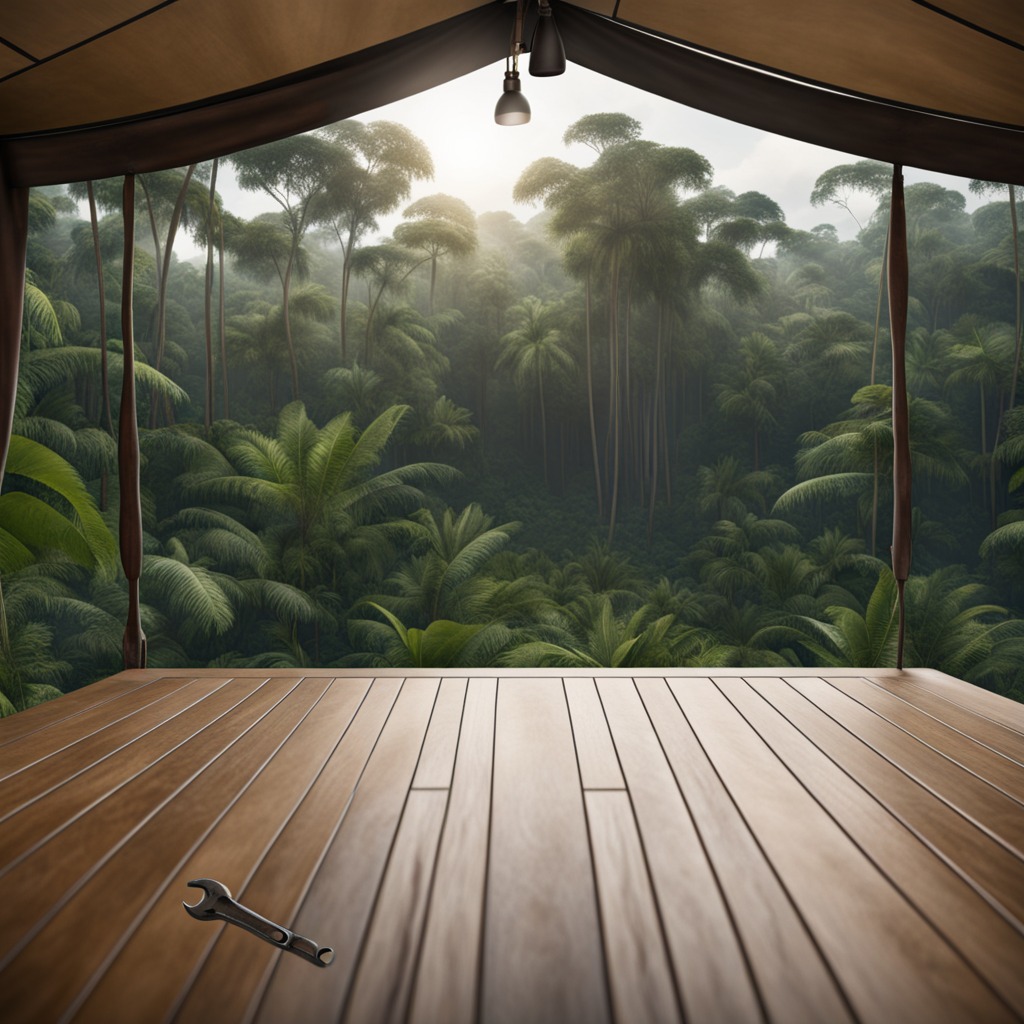
An wrench lies on the wooden table.